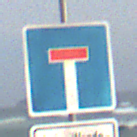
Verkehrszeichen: Sackgasse
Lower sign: HinweisGeaenderteVorfahrtVerkehrsfuehrungVerkehrsregelung3
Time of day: MorningAfternoon
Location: Outdoor (Suburban)
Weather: PartlyCloudy
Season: NotSpecified
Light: Natural